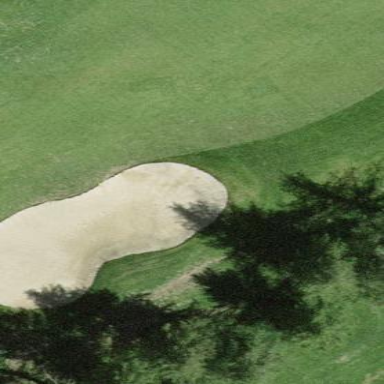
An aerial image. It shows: Bunker filled with sand on golf course.